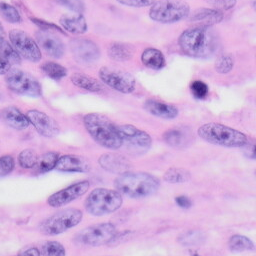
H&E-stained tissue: Skin